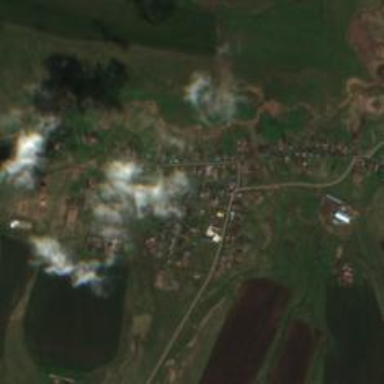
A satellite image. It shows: Village.